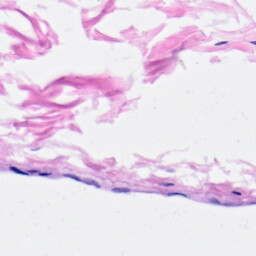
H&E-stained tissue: Heart